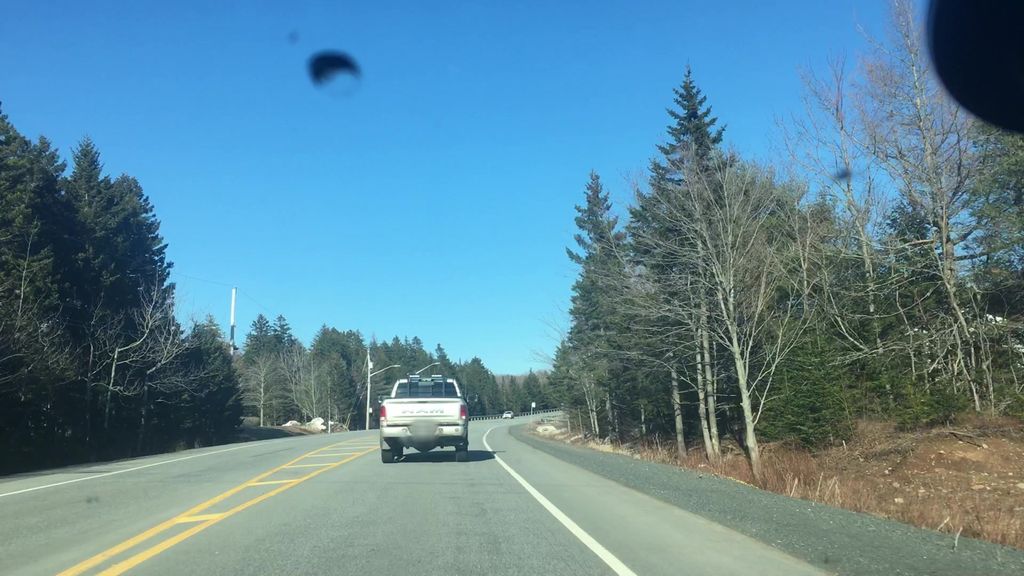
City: halifax